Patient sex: F
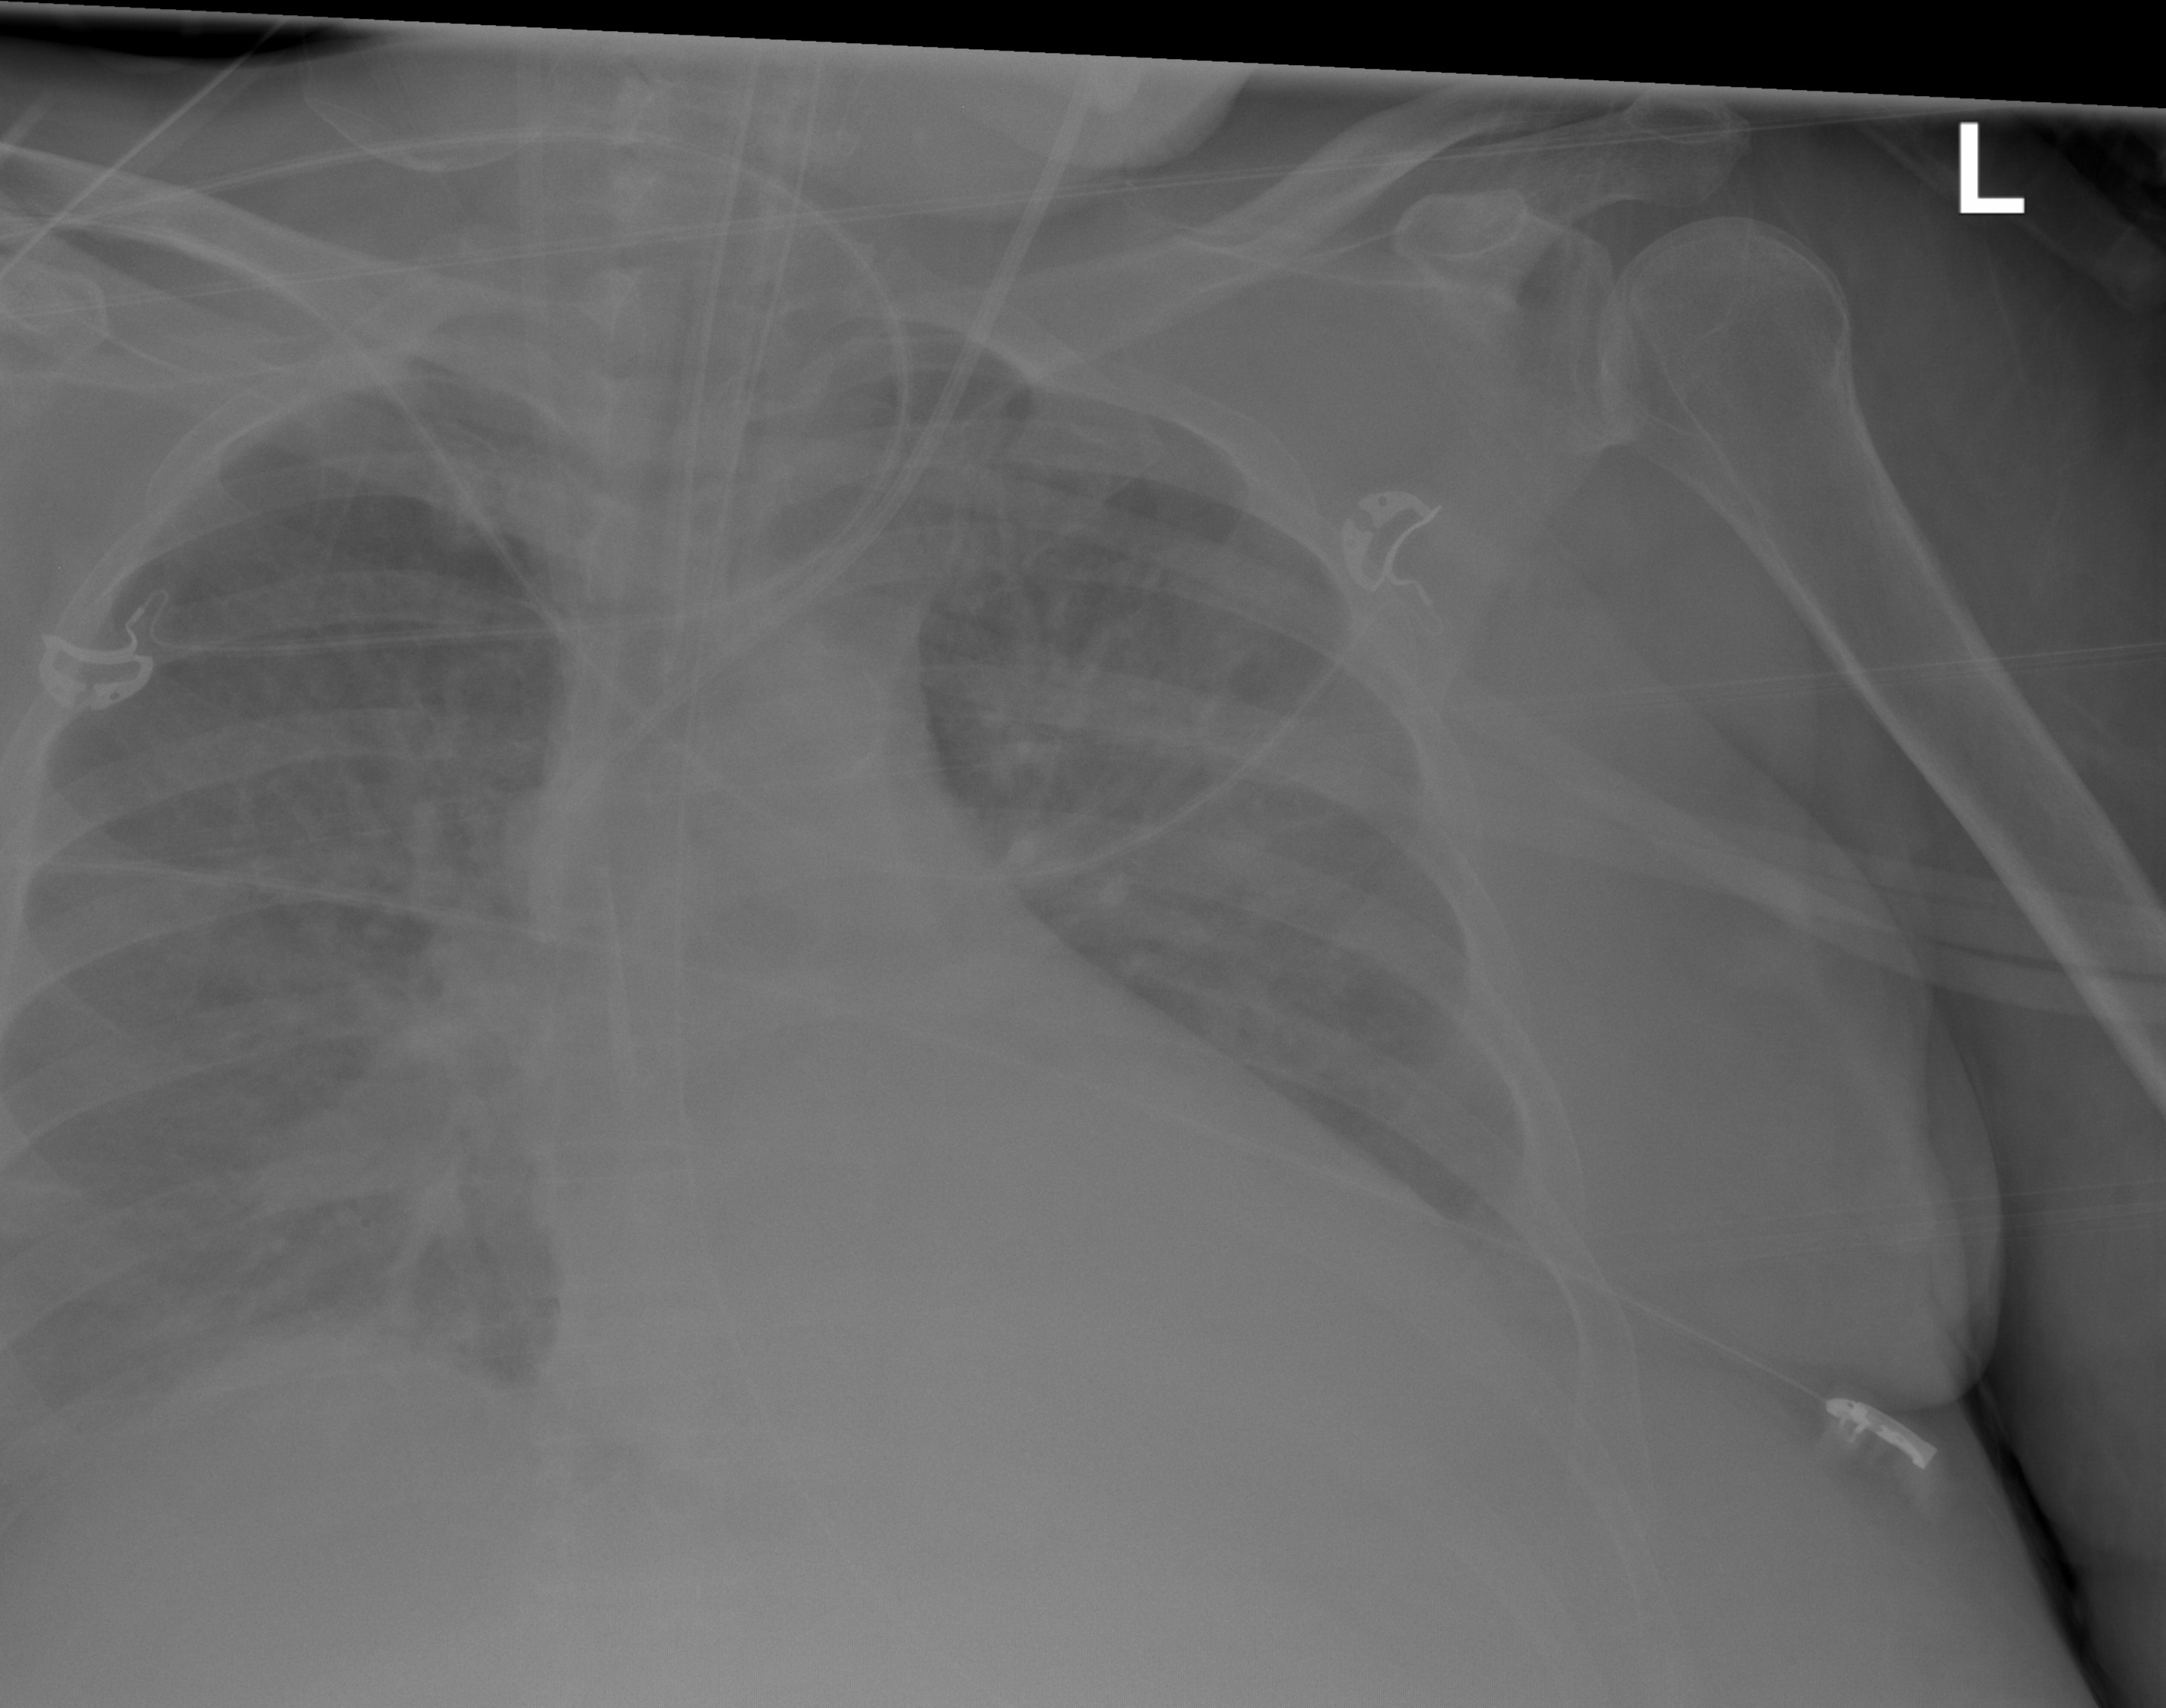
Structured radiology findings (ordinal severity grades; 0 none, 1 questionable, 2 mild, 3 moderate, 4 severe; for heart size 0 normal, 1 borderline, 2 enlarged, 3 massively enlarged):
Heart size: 2
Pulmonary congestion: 2
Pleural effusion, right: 2
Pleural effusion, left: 2
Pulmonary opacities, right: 0
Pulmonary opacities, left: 1
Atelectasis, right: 2
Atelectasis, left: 2